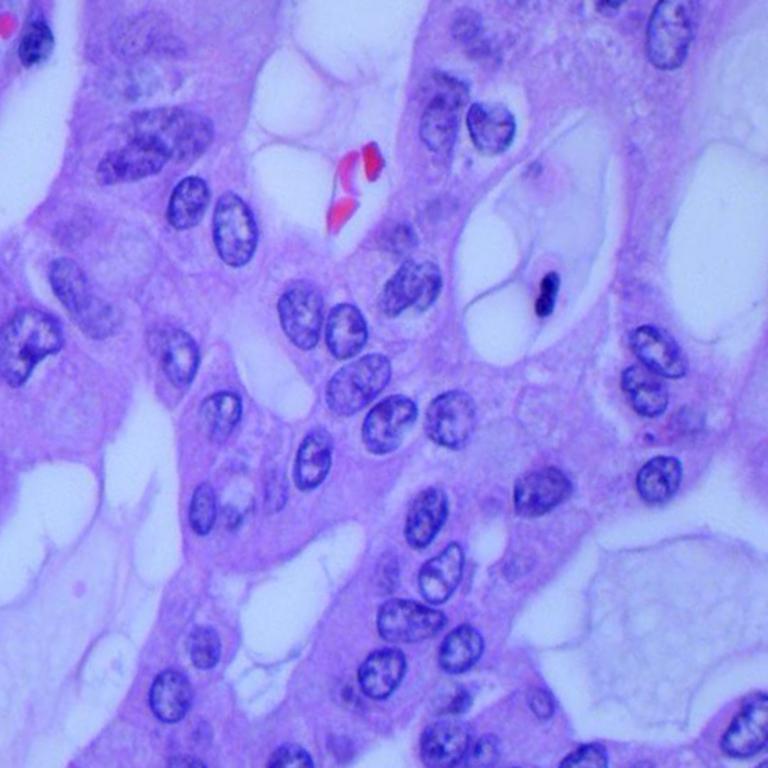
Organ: lung
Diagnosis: adenocarcinomas